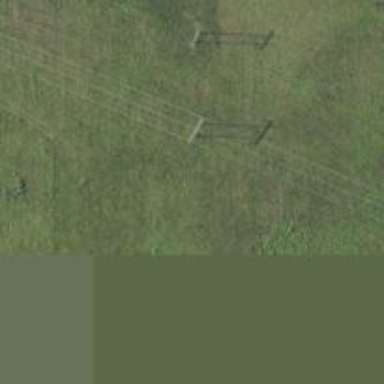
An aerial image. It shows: H-frame power tower with distinctive design.